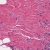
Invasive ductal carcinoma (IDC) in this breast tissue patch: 0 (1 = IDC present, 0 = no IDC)